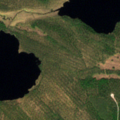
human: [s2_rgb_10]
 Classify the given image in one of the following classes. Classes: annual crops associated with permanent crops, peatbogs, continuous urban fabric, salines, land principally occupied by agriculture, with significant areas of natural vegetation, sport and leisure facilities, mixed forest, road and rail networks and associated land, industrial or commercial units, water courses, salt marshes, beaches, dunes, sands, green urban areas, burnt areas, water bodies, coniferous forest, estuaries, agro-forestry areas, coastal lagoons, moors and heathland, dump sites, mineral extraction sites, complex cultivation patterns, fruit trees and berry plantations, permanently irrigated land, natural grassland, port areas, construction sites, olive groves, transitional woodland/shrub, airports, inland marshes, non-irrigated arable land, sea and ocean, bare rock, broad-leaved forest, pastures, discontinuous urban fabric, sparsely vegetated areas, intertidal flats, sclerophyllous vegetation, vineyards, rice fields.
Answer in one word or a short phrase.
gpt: coniferous forest, water bodies